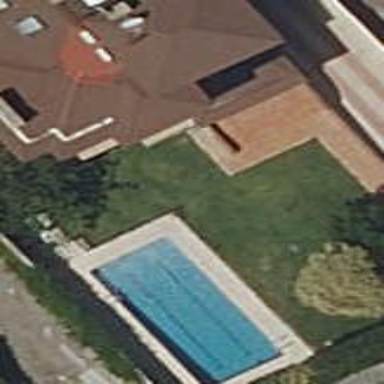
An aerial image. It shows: Swimming pool located in leisure land.